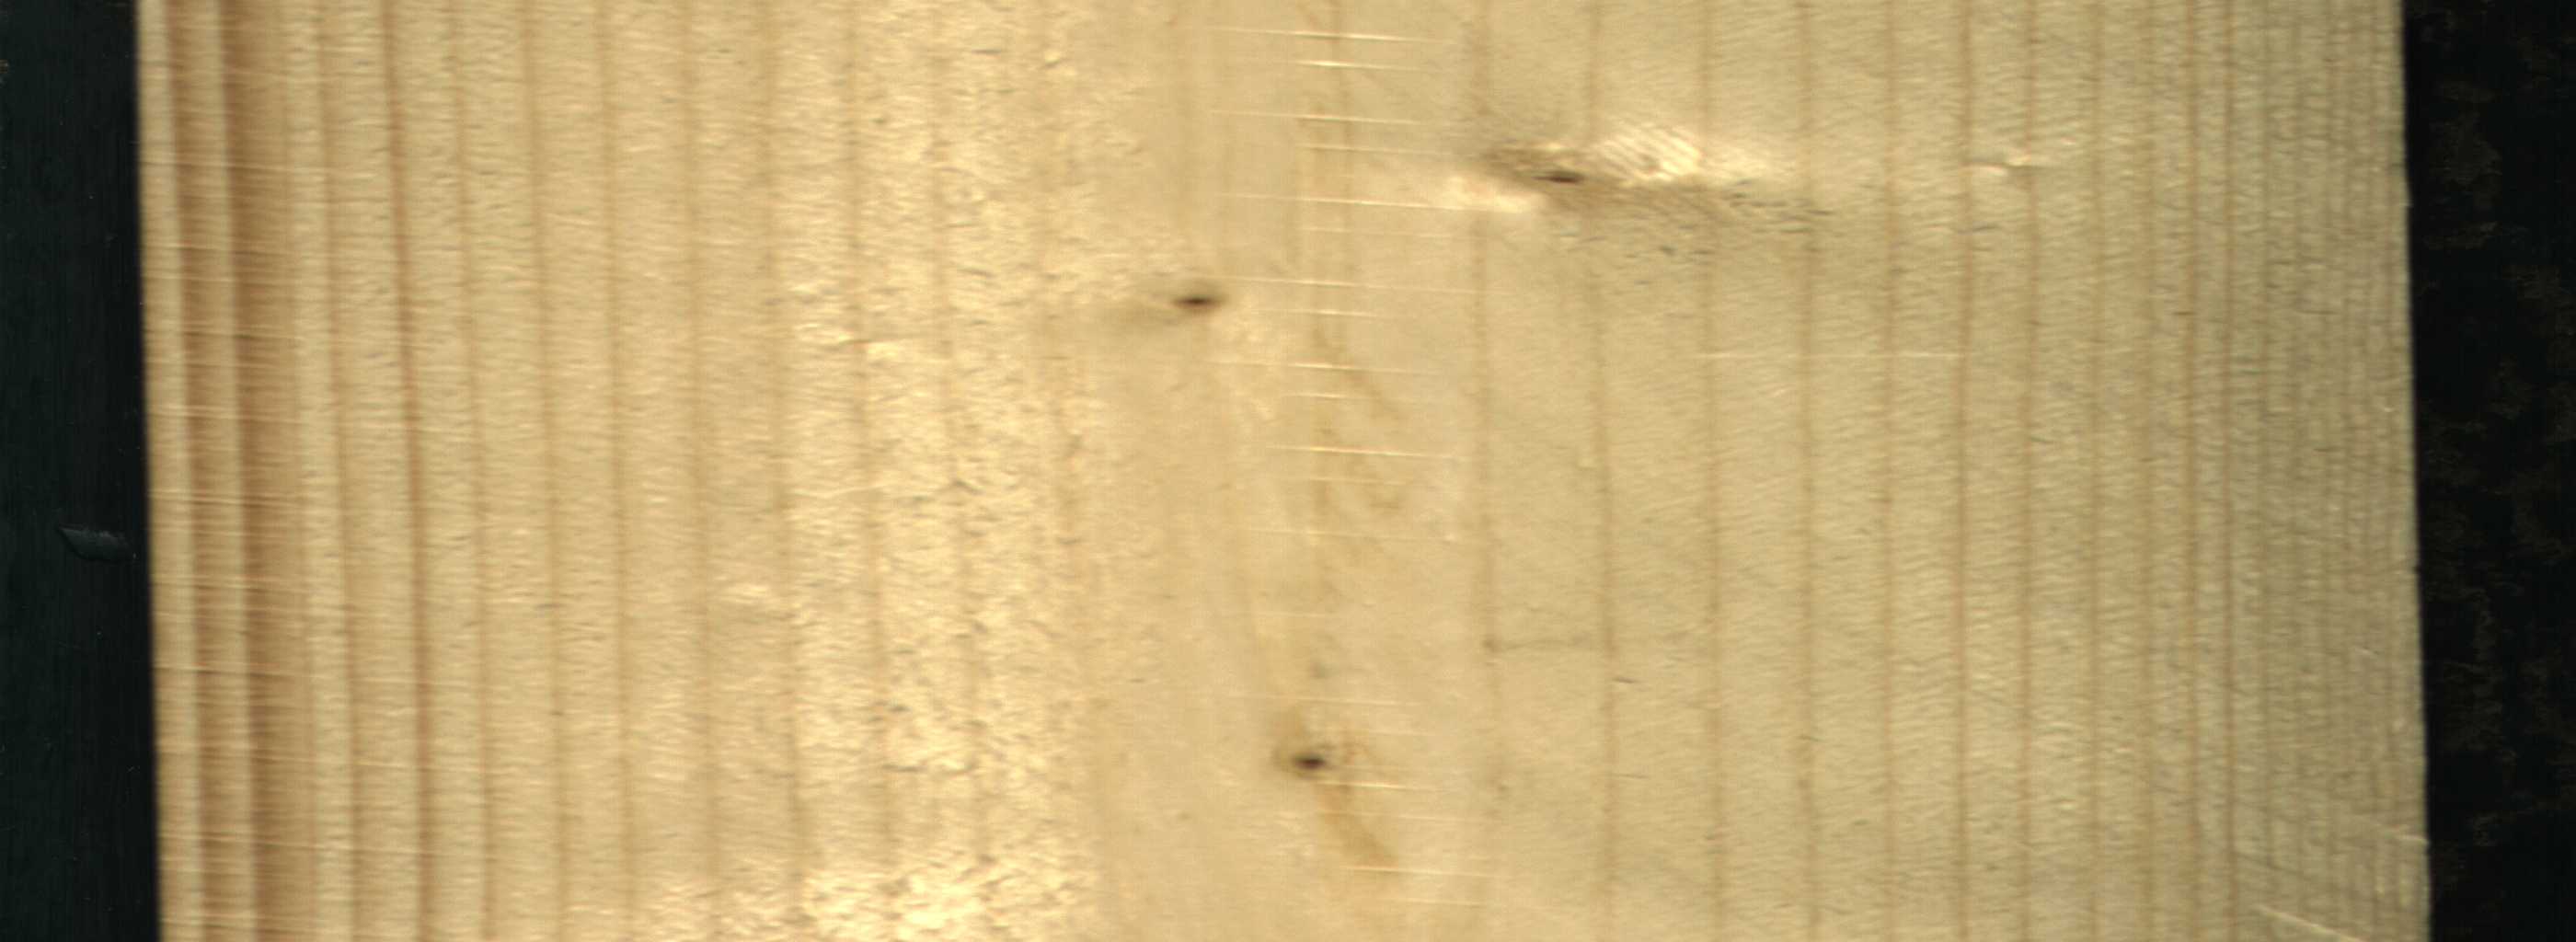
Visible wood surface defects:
Live_Knot
Live_Knot
Live_Knot